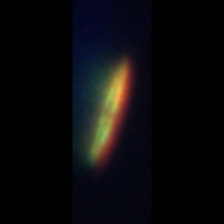
Taxon: Pennate
Group: Diatoms